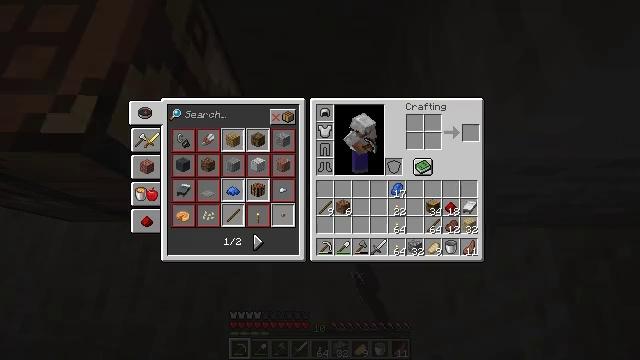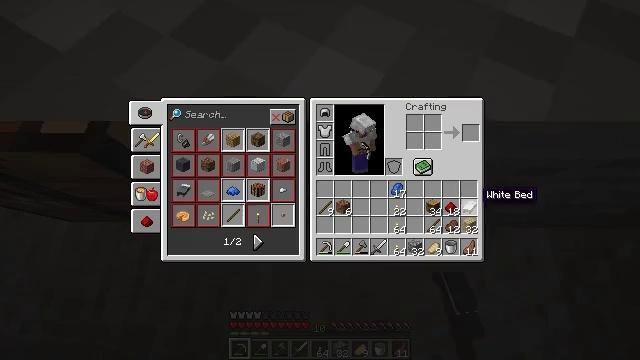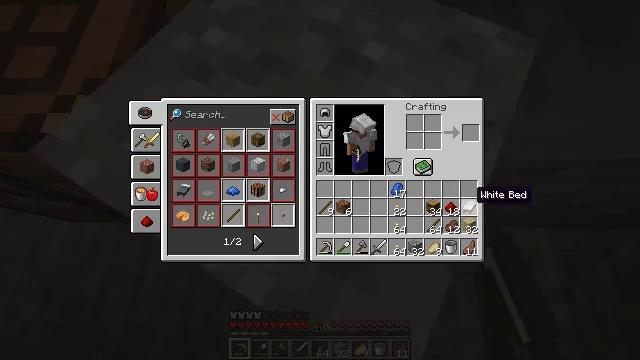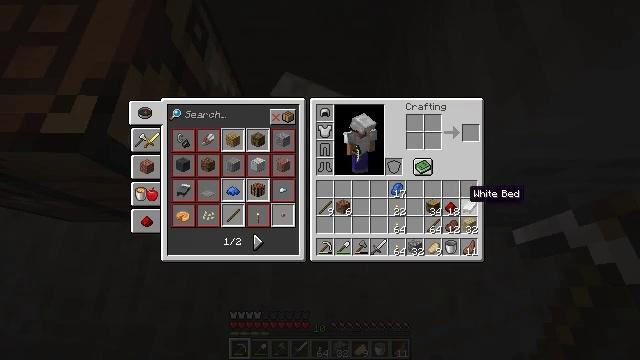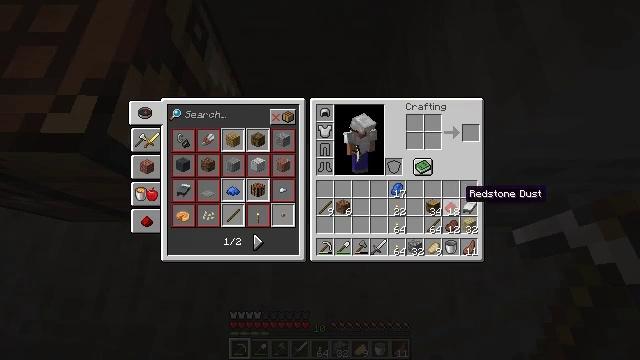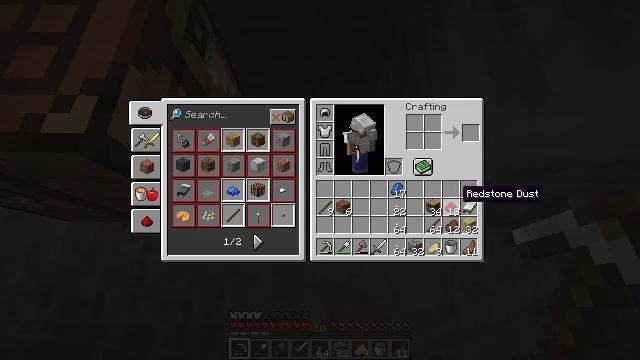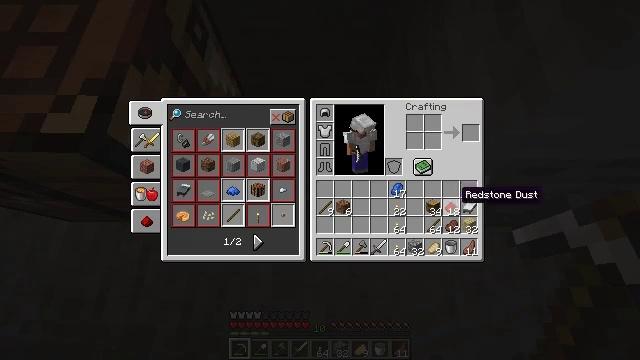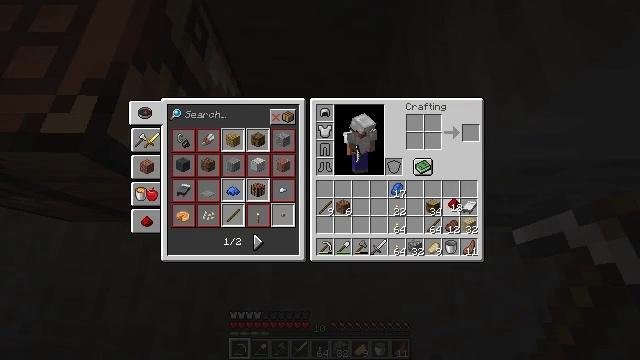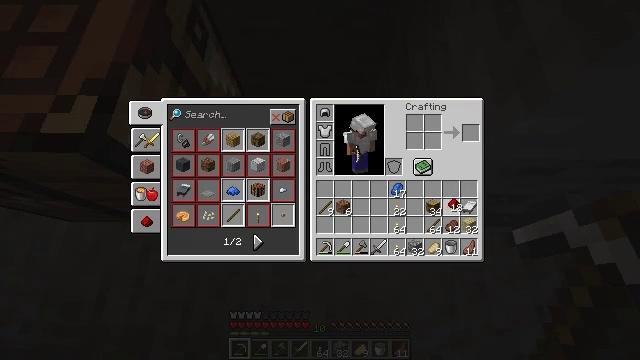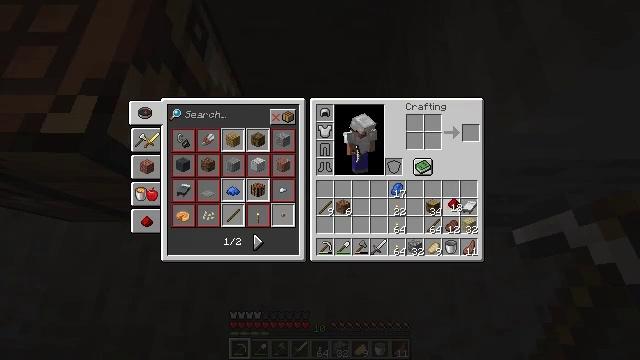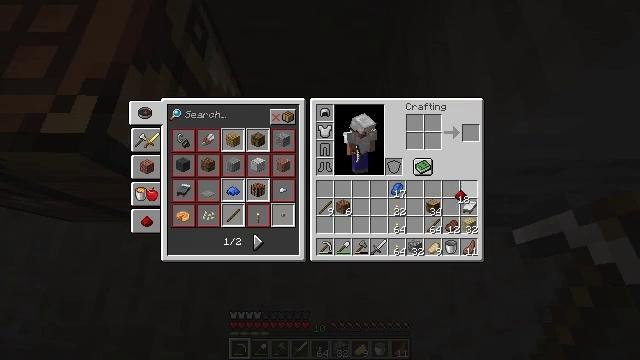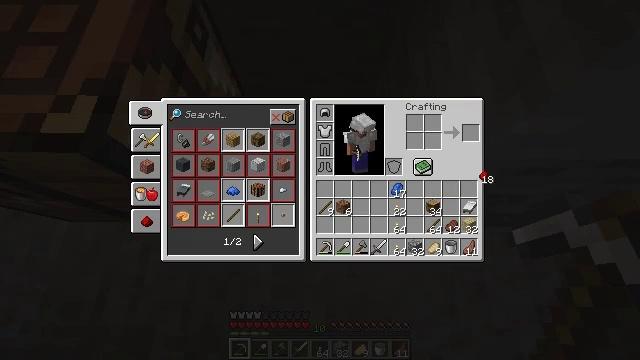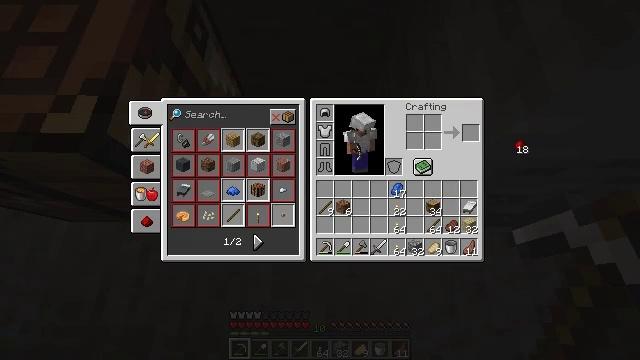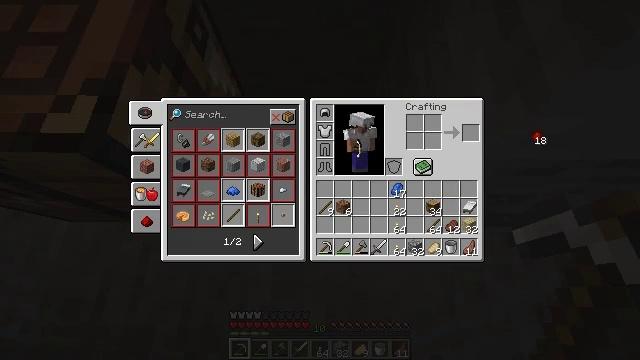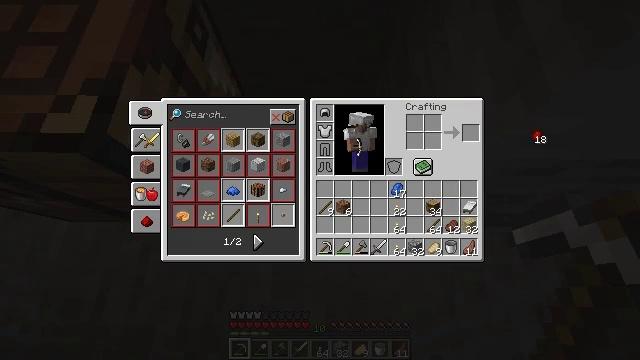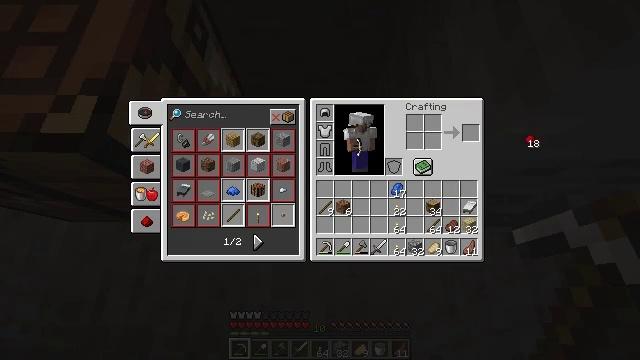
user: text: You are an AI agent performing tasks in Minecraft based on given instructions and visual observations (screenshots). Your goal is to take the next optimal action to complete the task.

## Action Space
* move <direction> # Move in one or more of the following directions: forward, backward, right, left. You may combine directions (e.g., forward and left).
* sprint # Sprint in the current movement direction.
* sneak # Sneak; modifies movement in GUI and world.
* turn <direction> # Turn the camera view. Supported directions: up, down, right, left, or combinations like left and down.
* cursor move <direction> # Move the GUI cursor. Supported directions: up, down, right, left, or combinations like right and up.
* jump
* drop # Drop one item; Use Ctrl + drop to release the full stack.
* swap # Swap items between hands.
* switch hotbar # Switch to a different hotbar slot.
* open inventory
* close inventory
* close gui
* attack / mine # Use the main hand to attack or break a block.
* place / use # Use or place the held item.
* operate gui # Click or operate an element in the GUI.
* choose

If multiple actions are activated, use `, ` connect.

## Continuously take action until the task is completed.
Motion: motion action
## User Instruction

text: Drop a redstone.
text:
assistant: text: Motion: open gui
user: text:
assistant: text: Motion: no_op
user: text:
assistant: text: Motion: cursor move left
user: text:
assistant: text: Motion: no_op
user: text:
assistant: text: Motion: no_op
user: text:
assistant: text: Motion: no_op
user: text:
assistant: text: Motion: operate gui
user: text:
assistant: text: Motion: operate gui
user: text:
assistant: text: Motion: operate gui
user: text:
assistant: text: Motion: cursor move right and up, operate gui
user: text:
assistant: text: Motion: cursor move right and up
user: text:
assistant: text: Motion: cursor move right and up
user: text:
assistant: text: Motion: cursor move right and up, operate gui
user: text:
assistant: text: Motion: operate gui
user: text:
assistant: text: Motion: cursor move left, operate gui
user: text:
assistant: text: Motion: cursor move left and down
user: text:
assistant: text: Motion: cursor move left and down
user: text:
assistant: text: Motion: cursor move left and down
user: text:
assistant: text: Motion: no_op
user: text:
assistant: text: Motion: no_op
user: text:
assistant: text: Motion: no_op
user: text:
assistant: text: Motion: no_op
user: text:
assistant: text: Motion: no_op
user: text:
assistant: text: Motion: no_op
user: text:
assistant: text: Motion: no_op
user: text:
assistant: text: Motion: no_op
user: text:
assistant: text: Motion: no_op
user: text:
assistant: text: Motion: no_op
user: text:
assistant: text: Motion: cursor move right and up
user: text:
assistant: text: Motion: cursor move right and up